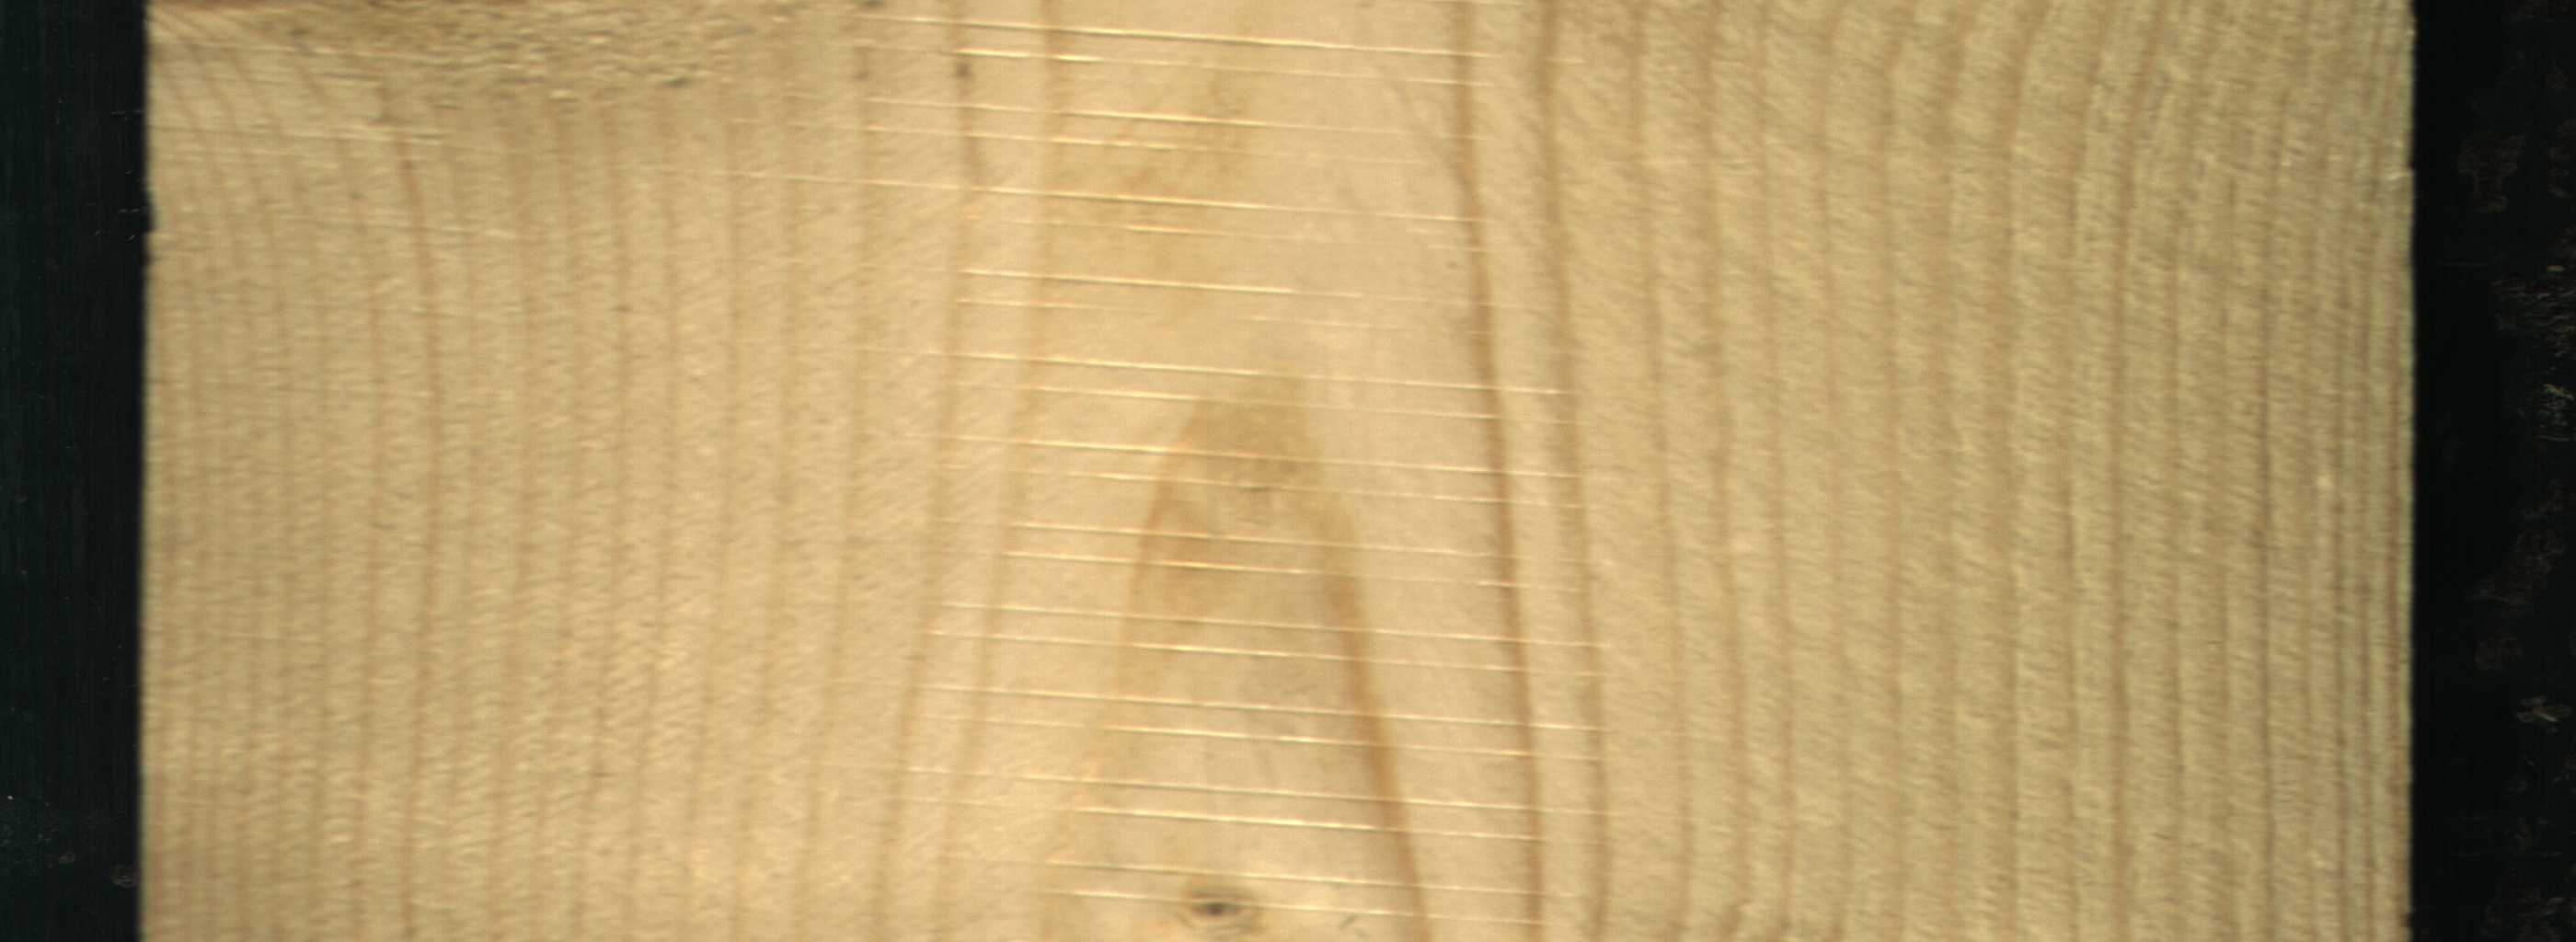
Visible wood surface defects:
Live_Knot